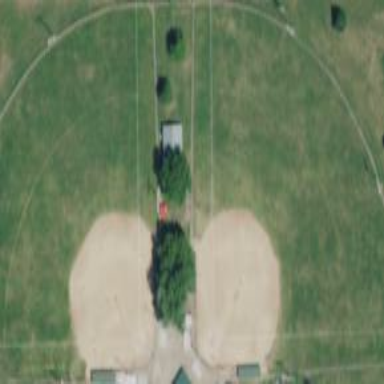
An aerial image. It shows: Baseball pitch for leisure land.